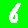
Digit: 6